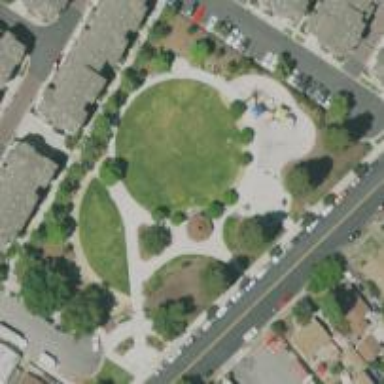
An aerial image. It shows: Park.